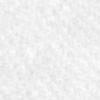
Label: no_change